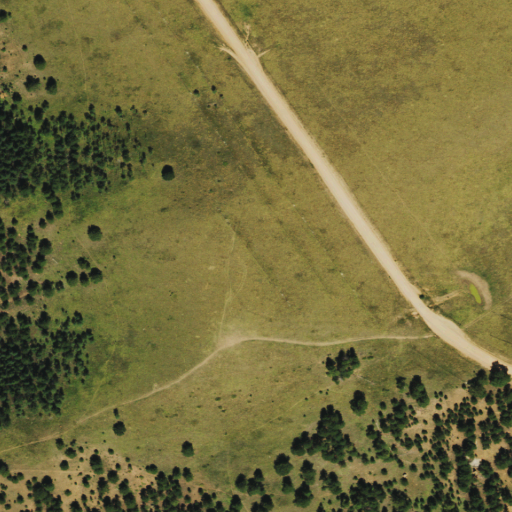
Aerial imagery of mountain in Colorado named Bald Mountain containing grassland, shrub, evergreen forest, open development, and deciduous forest